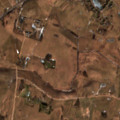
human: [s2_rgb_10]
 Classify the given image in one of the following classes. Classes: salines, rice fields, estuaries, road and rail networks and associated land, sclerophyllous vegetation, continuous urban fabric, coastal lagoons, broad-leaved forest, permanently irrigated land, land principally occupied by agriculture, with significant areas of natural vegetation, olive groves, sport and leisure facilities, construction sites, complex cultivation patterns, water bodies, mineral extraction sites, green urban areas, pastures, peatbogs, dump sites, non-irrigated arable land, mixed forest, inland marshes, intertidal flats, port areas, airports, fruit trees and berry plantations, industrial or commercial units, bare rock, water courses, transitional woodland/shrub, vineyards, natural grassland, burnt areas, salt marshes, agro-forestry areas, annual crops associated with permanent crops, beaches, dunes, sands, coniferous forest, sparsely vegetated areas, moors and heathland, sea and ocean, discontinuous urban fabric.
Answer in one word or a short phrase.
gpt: discontinuous urban fabric, pastures, complex cultivation patterns